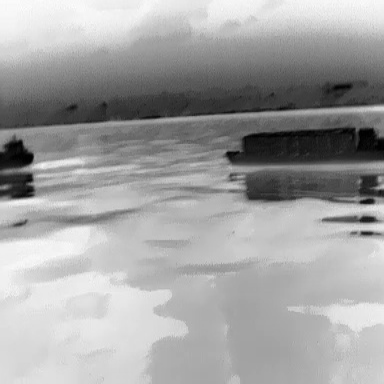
There is a fishing_boat in the infrared image.